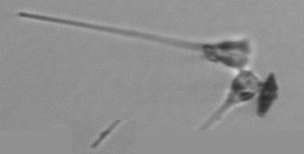
Label: Asterionellopsis_glacialis